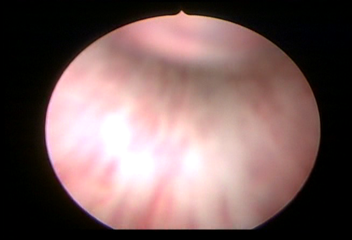
Modality: WLC
Class: Normal mucosa
Bladder cancer association: No